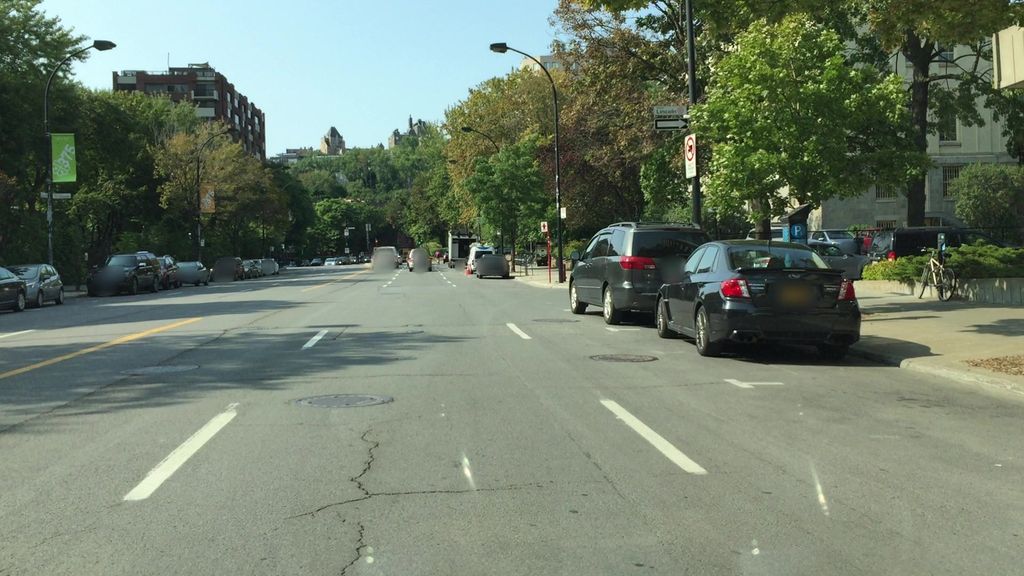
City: montreal